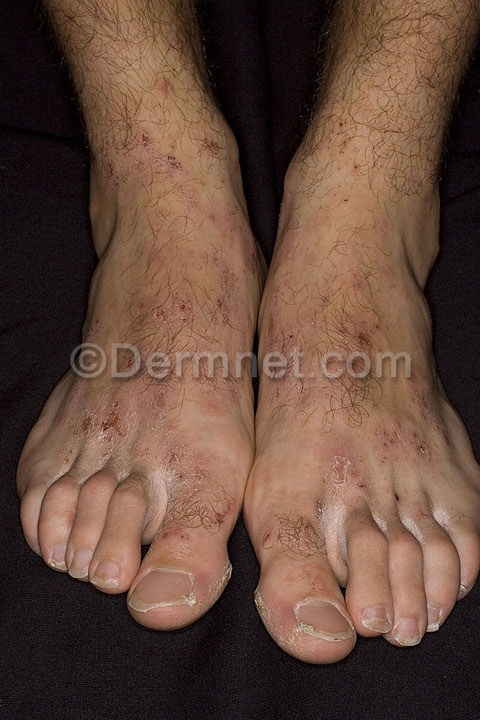
Disease: Poison Ivy Photos and other Contact Dermatitis